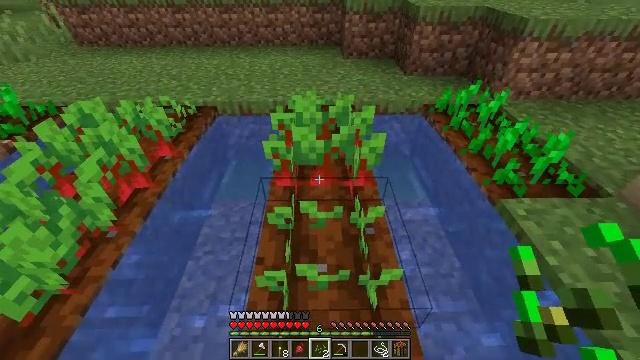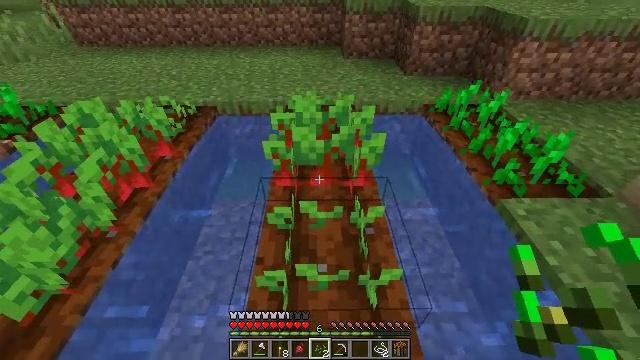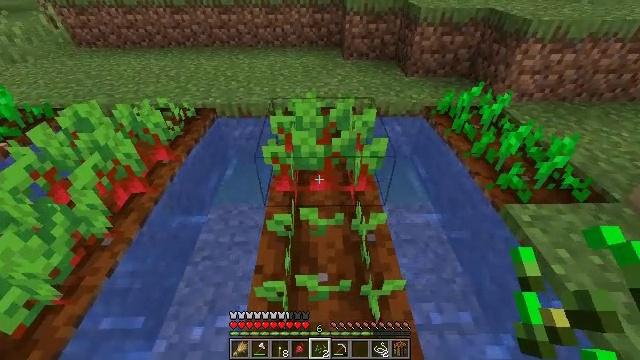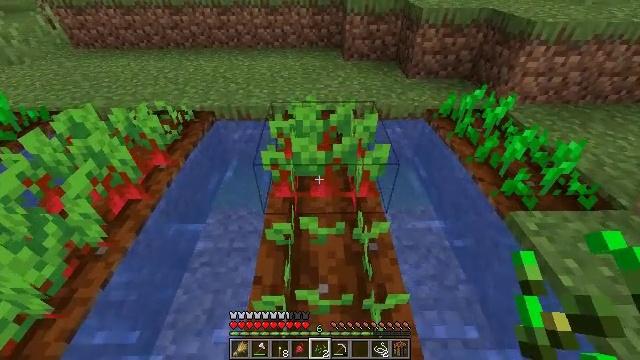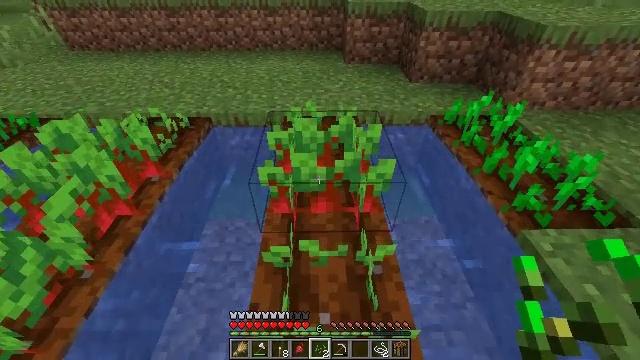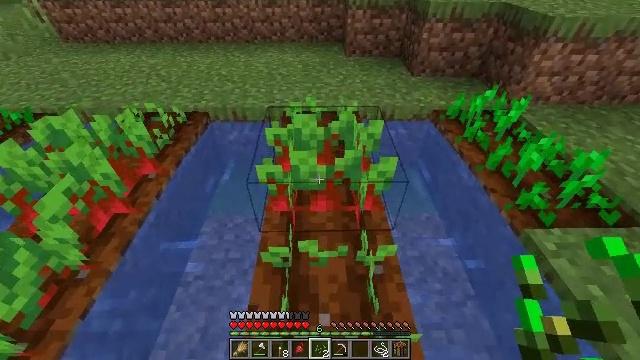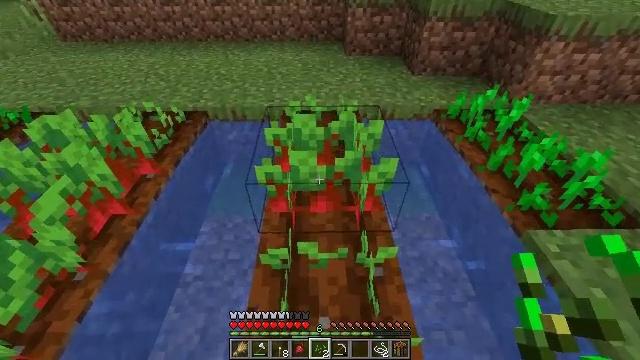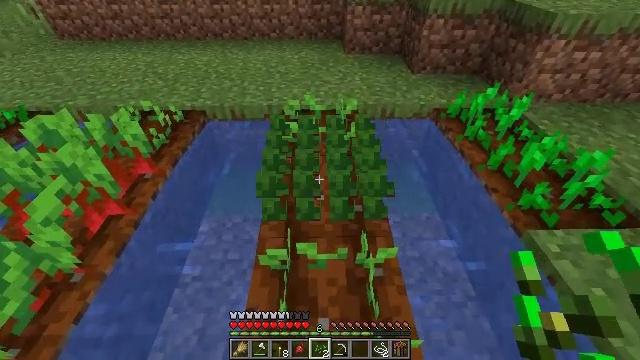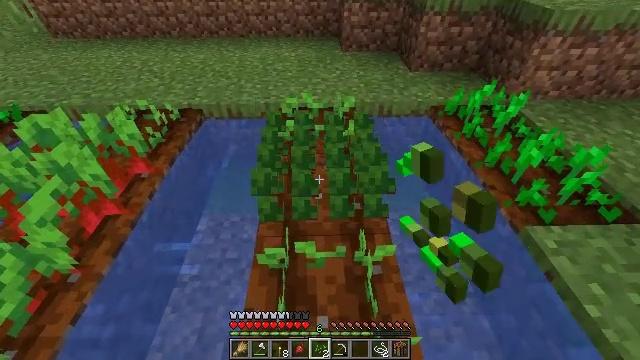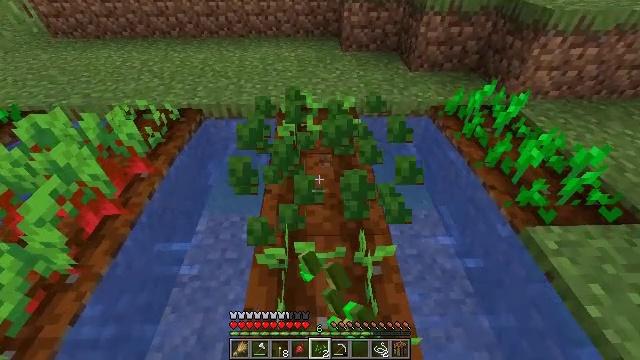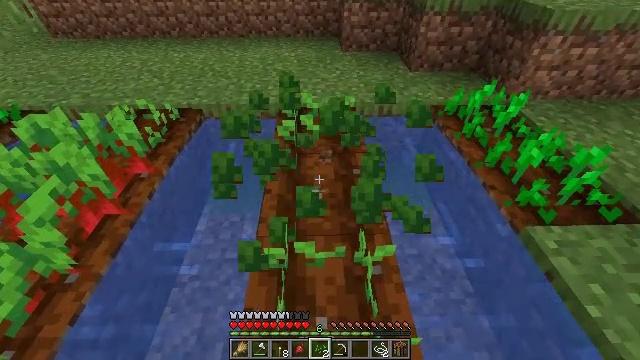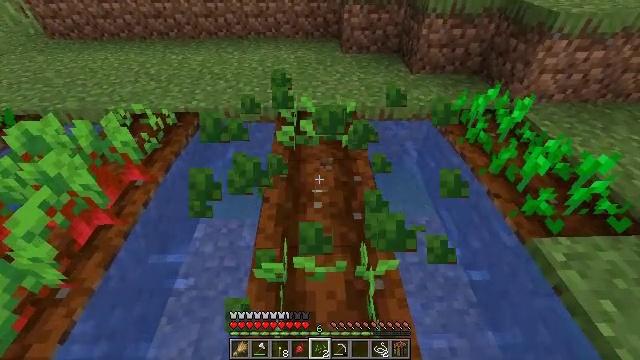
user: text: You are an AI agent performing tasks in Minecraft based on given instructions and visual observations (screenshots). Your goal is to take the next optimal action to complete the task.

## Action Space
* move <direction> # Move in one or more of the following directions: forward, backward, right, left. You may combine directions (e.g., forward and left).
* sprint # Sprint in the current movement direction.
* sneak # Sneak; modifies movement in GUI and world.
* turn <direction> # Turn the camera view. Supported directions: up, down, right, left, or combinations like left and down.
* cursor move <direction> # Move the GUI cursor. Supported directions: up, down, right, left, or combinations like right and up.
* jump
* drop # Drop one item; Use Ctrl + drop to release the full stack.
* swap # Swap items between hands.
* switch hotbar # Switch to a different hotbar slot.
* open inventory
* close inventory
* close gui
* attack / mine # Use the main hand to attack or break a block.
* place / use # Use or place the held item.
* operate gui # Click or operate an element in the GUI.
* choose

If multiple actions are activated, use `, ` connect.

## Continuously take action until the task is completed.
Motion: motion action
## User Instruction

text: Harvest the mature beetroots.
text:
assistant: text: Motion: no_op
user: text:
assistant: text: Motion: move forward
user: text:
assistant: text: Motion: move forward
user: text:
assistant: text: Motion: no_op
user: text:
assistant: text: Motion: turn down
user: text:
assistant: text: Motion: no_op
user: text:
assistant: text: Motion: attack / mine
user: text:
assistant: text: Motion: attack / mine
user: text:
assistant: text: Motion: no_op
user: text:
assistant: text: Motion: no_op
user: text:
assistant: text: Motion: move forward
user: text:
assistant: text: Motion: no_op